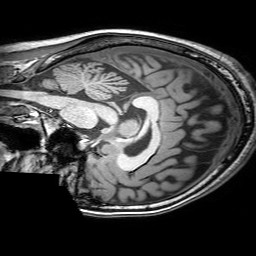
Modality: T1w
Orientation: sagittal
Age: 34
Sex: female
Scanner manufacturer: philips
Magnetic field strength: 3 T